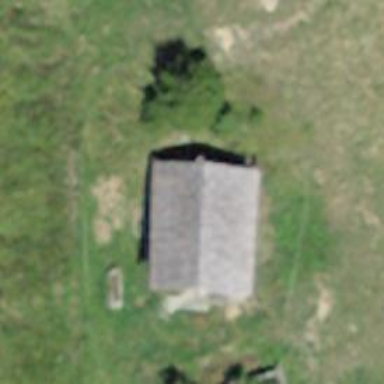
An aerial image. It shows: Simple house.